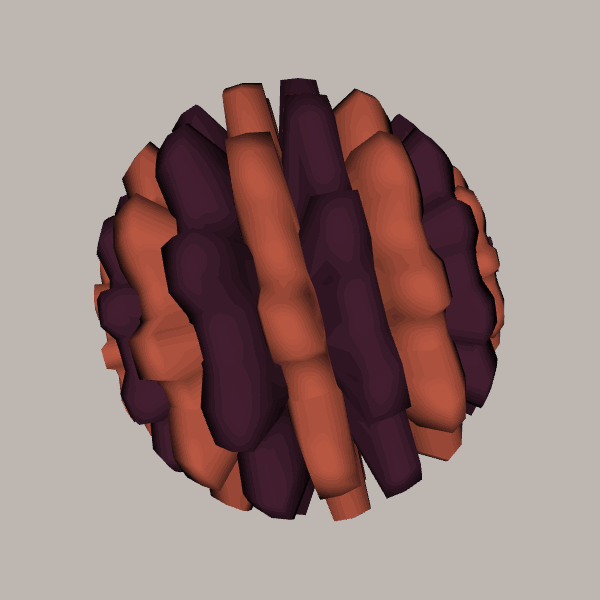
Background: light